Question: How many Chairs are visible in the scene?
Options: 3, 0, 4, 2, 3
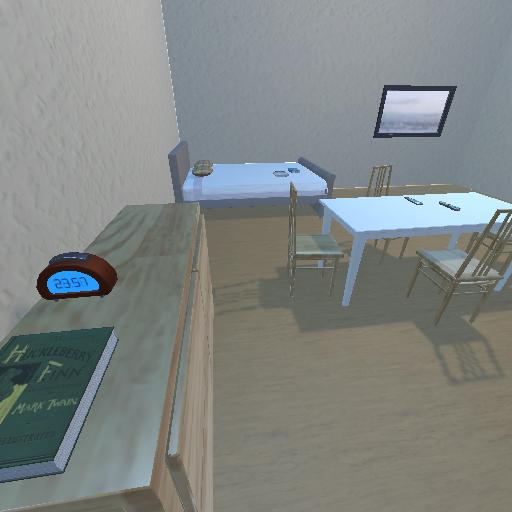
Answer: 3